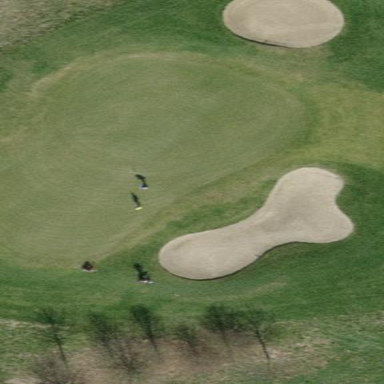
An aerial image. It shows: Green golf area with grass land use.